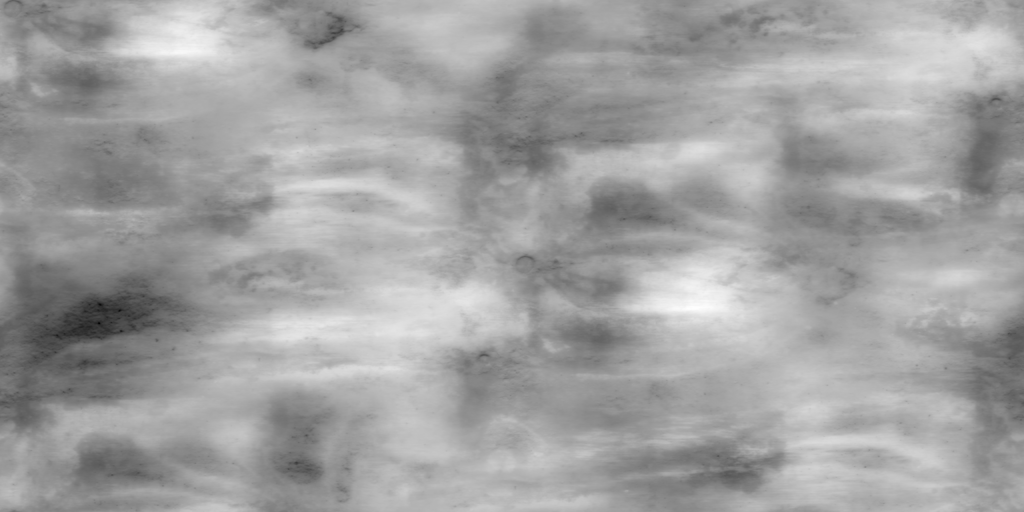
Texture map type: Displacement